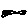
Label: fish